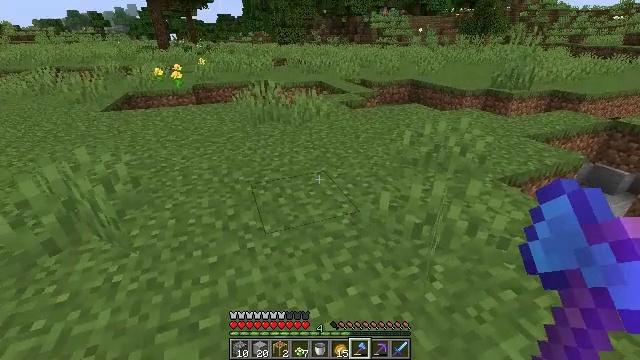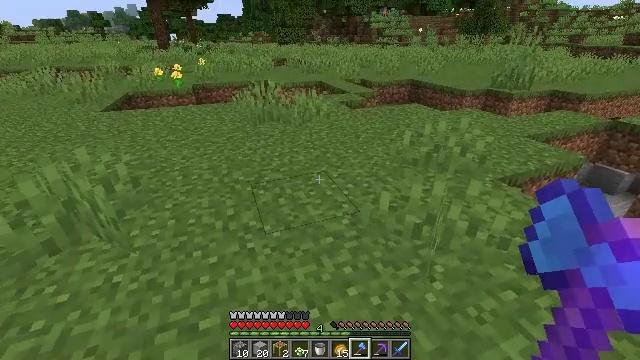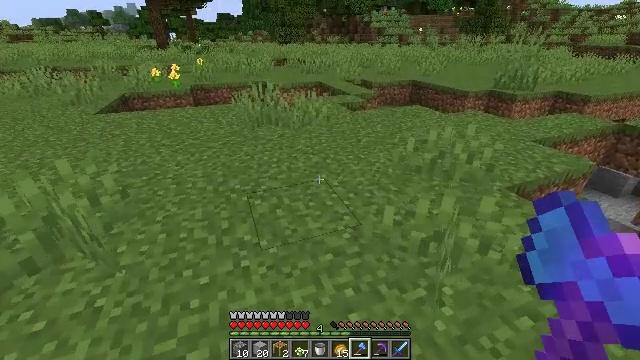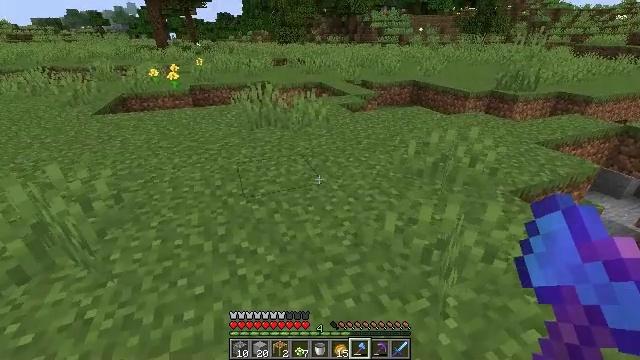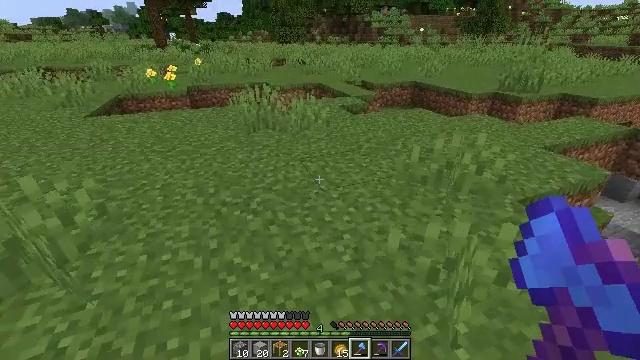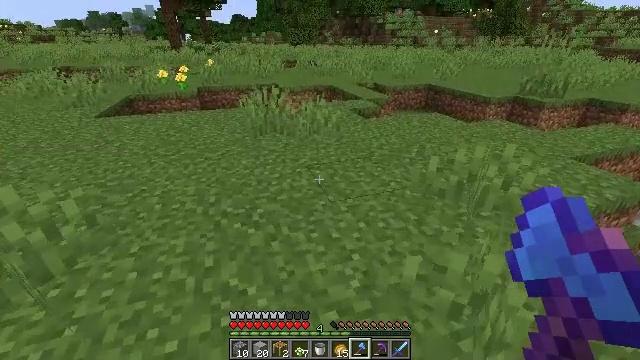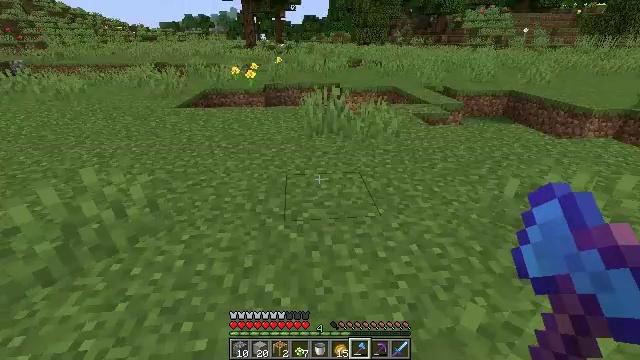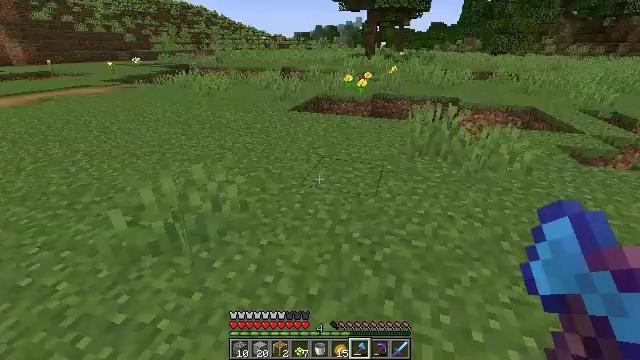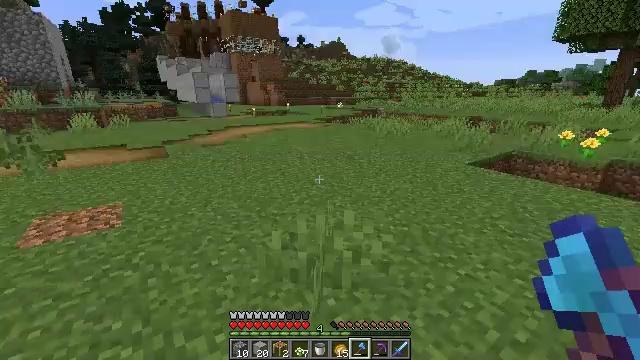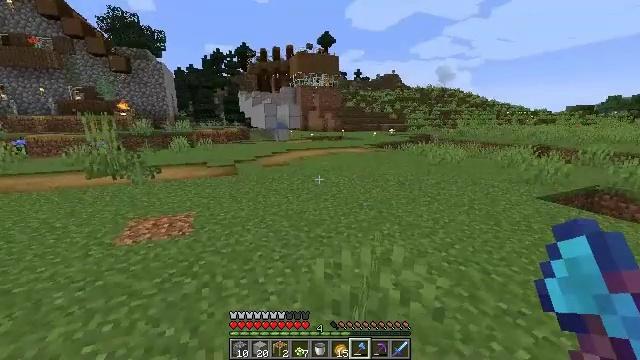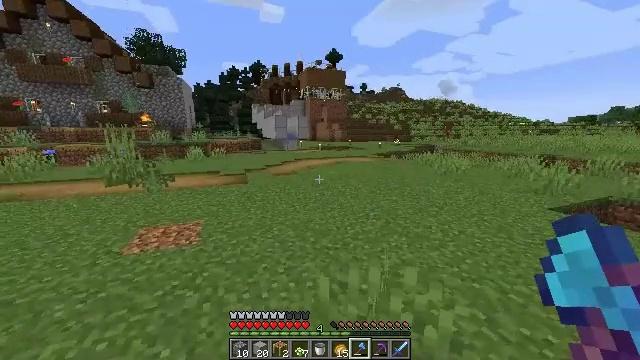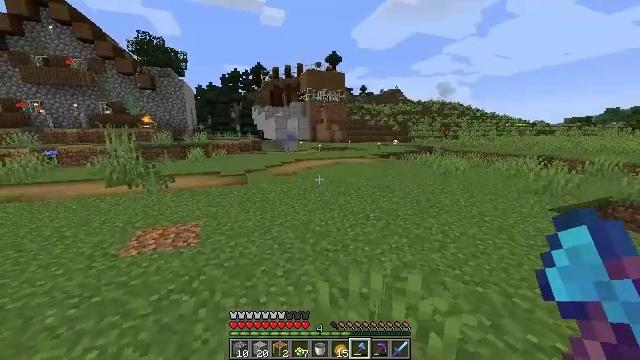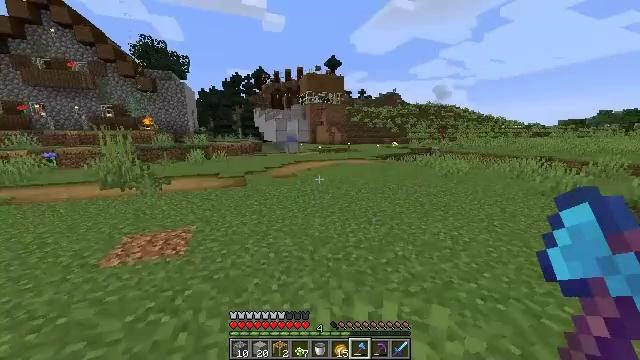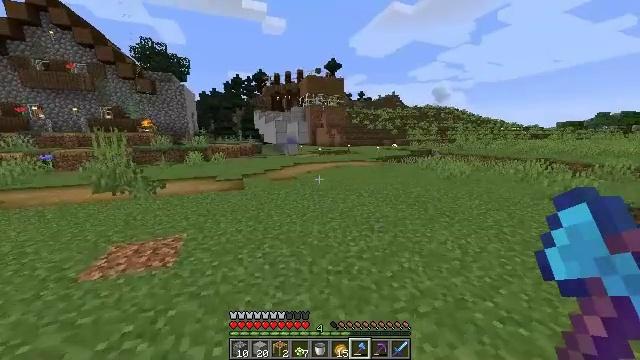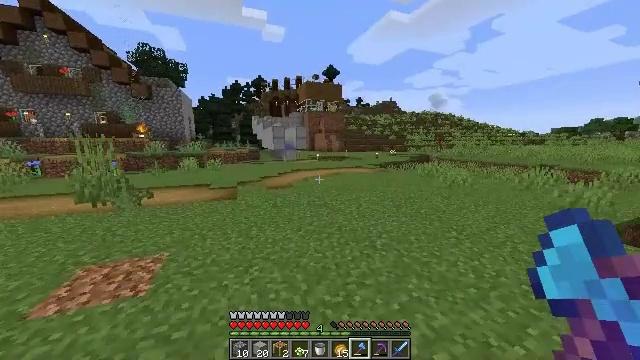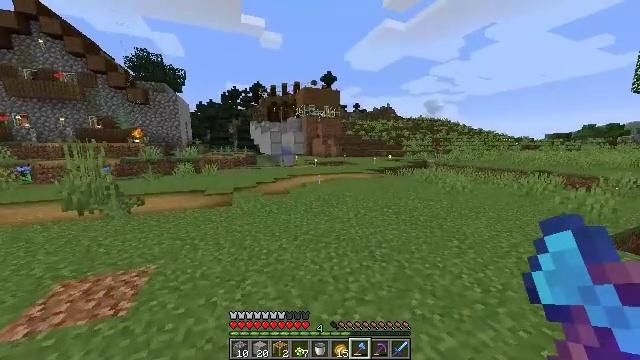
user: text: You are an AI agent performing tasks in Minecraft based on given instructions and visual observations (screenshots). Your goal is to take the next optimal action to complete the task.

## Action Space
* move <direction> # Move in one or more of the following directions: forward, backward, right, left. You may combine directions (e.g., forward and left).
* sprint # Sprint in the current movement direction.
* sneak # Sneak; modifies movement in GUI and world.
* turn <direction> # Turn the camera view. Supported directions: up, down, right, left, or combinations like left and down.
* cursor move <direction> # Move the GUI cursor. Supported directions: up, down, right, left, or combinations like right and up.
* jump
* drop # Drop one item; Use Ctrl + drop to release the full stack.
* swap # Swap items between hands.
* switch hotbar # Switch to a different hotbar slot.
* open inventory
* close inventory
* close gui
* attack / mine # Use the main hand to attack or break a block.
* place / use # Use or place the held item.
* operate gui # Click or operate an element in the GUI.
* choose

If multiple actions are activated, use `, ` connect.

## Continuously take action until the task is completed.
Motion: motion action
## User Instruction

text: Mine tall grass from the ground.
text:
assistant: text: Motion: move forward
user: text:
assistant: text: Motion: move forward
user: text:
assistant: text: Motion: move forward
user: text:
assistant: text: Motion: move forward
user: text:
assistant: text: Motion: move forward, turn left
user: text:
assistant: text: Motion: move forward, turn left
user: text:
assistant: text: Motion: move forward, turn left and up
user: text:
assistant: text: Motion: move forward, sprint, turn left and up
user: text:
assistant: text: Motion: move forward, sprint, turn left and up
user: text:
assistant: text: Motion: move forward, sprint, turn left and up
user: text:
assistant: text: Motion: move forward, sprint
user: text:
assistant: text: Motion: move forward, sprint
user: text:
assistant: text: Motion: move forward
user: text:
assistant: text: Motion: move forward, sprint, turn up
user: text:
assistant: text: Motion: move forward, sprint, turn up
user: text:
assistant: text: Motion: move forward, sprint
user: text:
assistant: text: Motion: move forward, sprint
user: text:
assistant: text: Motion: move forward, sprint
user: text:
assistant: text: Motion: move forward, sprint
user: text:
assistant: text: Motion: move forward
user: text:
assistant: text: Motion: move forward
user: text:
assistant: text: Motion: move forward, jump
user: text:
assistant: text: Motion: move forward, turn right, jump
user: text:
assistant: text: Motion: move forward, turn right and down, jump
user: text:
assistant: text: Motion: move forward, turn right and down, jump
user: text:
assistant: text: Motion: move forward, turn right and down, jump
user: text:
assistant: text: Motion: move forward, turn right and down, jump
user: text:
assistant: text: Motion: move forward, turn right, jump
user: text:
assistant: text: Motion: move forward, jump
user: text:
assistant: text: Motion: move forward, jump